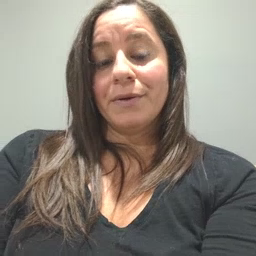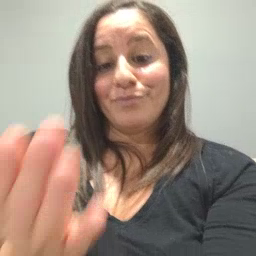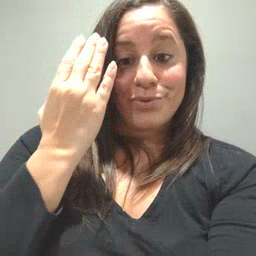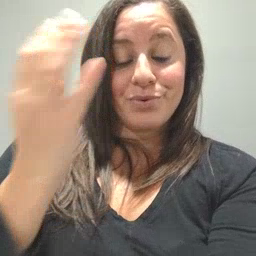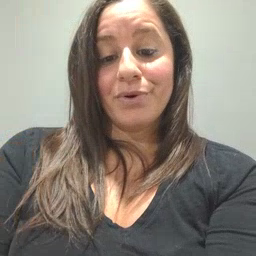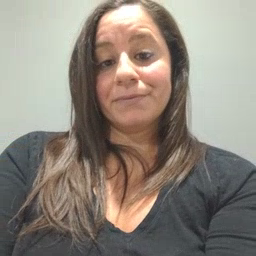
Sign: morning